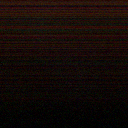
Screen state: off